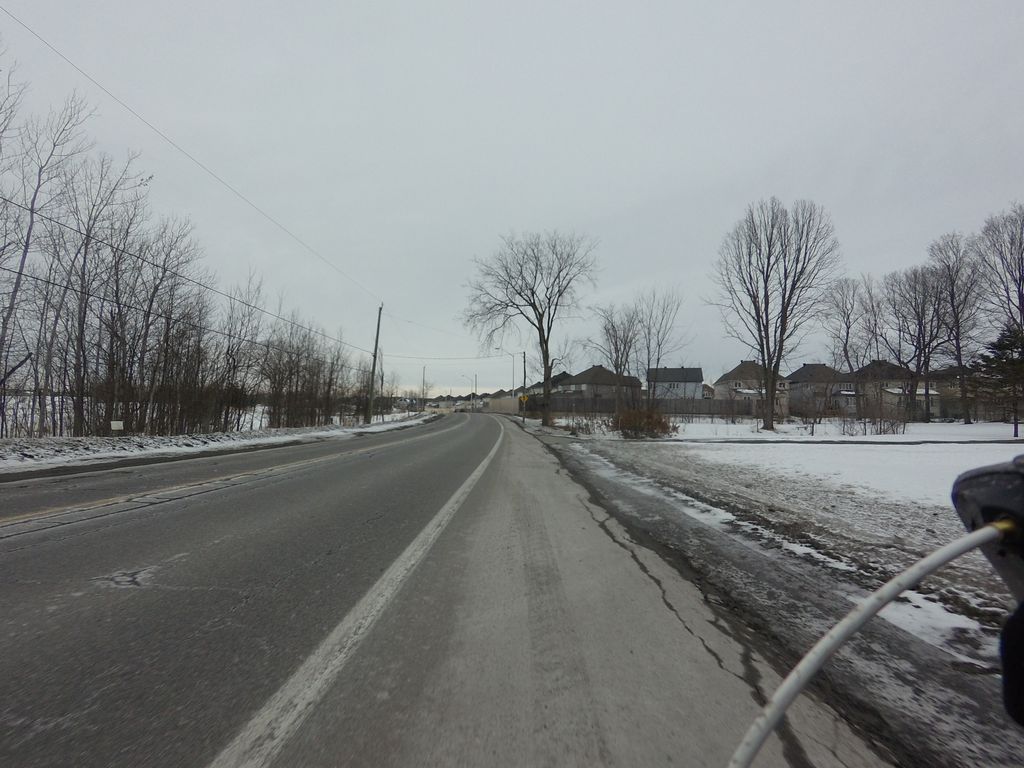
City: ottawa-gatineau